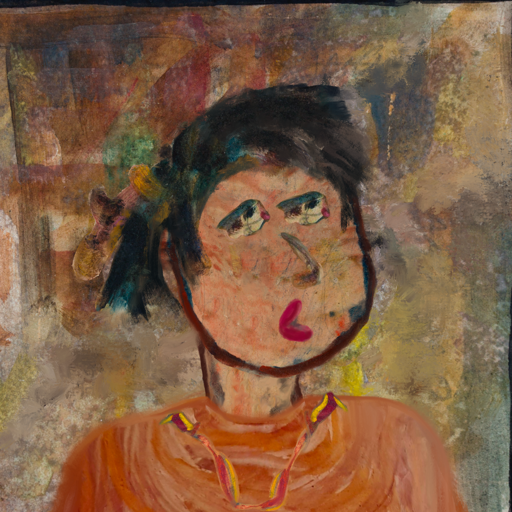
Background: Mosgoul, Head And Neck Side: Orphan, Face Side: Pipe, Bust: Pious_Lady, Hair Side: Pipe, Head Accessory: Blank, Second Necklace: Gypsy_Mother_1, Necklace: Blank, Baby: Blank